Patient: sex F, age 46
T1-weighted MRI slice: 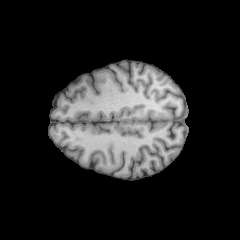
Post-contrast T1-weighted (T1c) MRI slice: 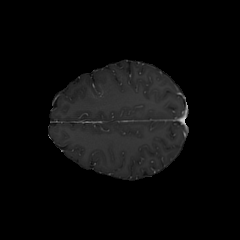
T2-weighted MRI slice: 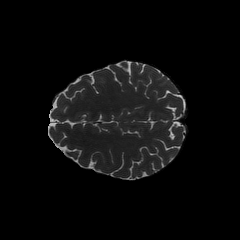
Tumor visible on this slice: no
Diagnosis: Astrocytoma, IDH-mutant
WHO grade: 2